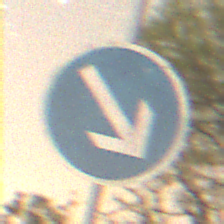
Verkehrszeichen: VorgeschriebeneVorbeifahrtRechts
Umgebung: Outdoor, Nature
Tageszeit: Night
Wetter: Clear
Licht: Natural
Jahreszeit: NotSpecified
Kontrast: LowContrast